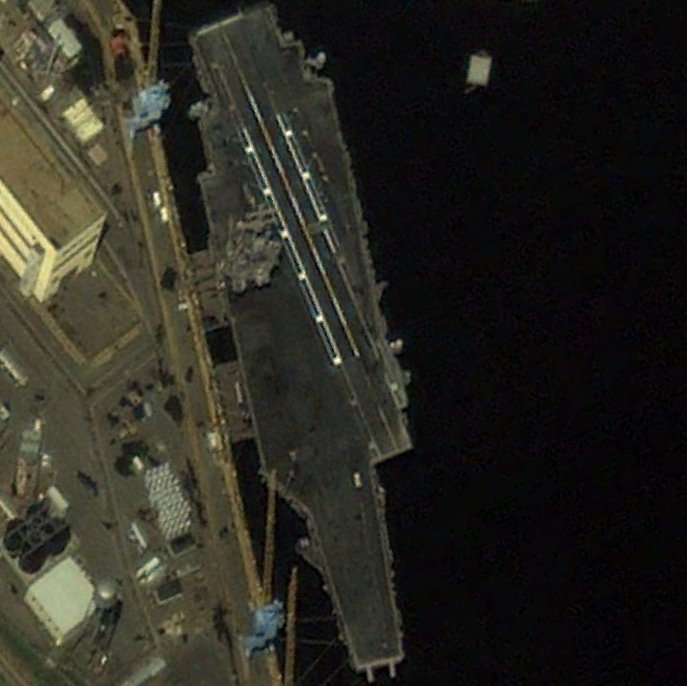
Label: aircraft_carrier